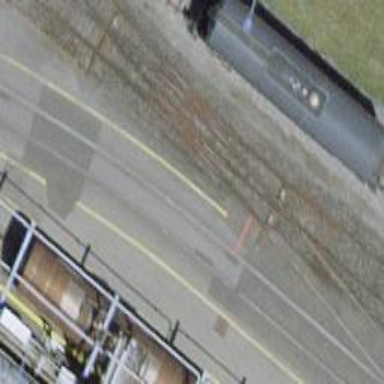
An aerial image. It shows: Single railway spur track.